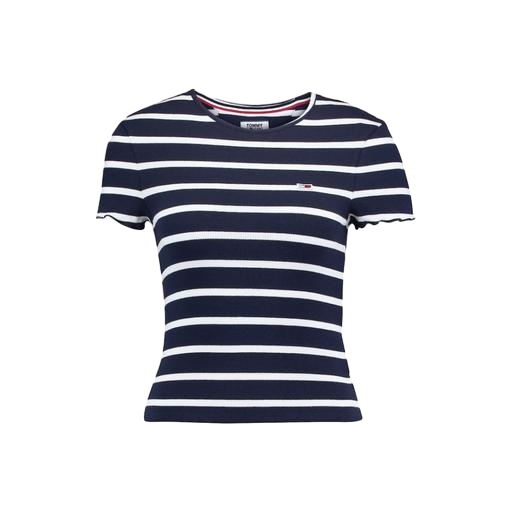
slim crew tee, striped tight fitting tee, club stripe tee, white background